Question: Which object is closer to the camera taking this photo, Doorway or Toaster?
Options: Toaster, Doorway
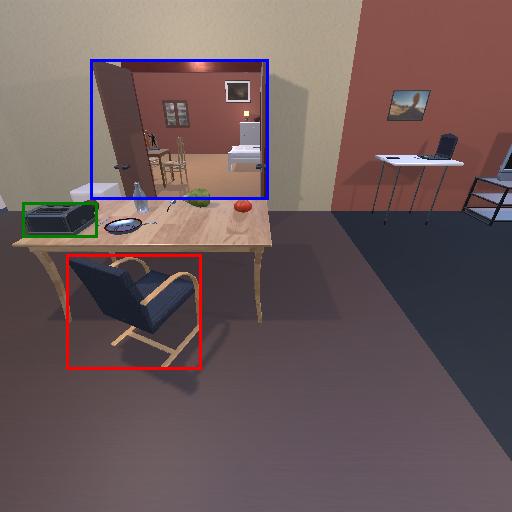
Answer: Toaster